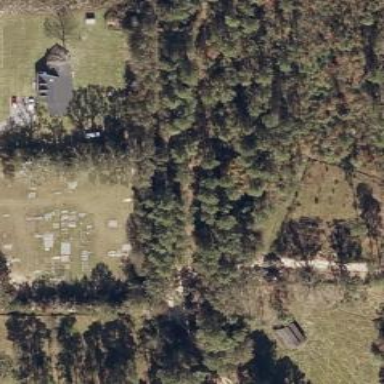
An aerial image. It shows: Cemetery.